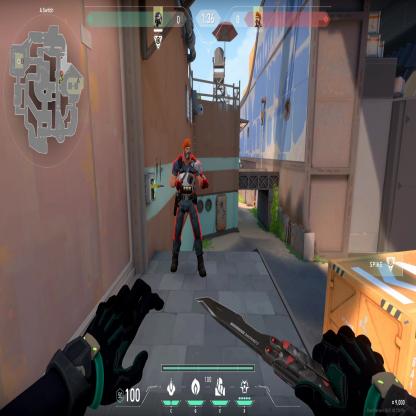
Label: enemy